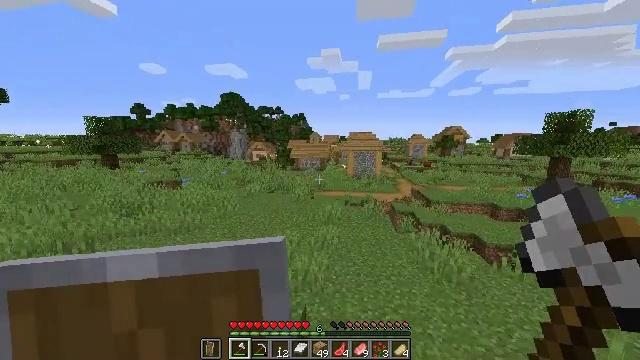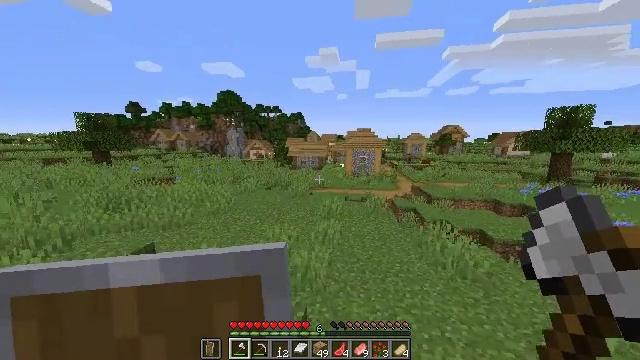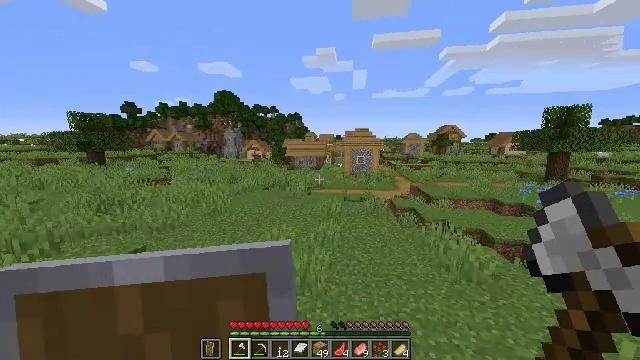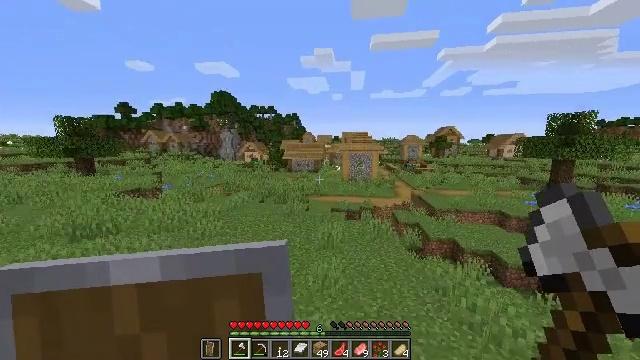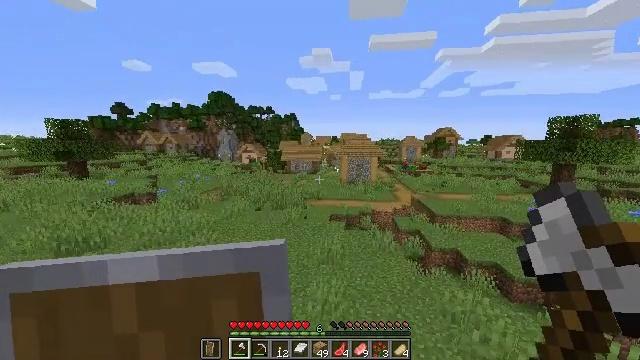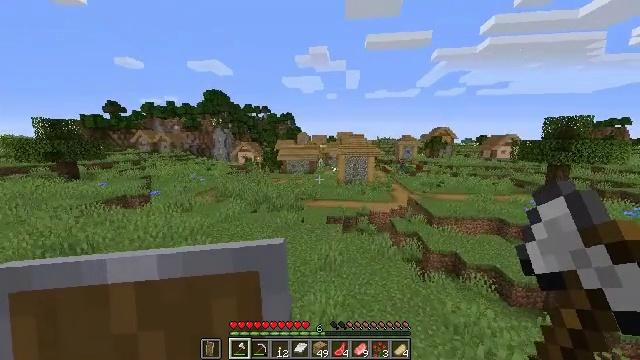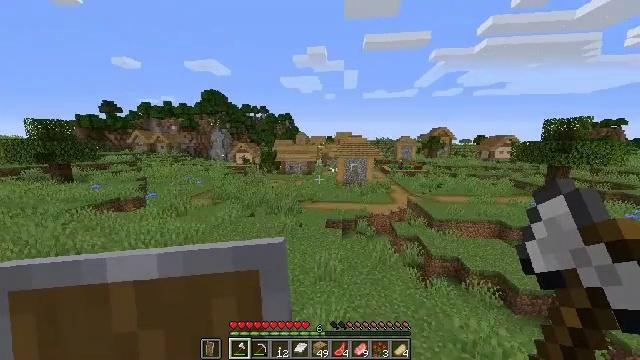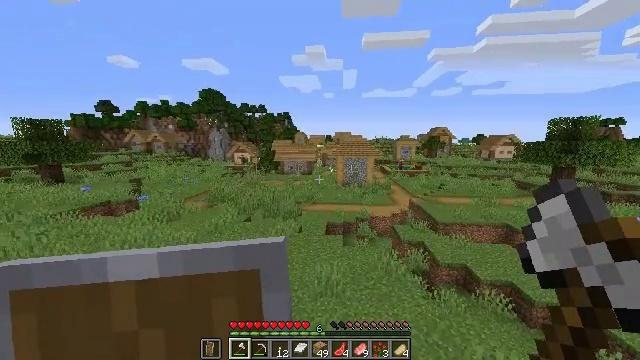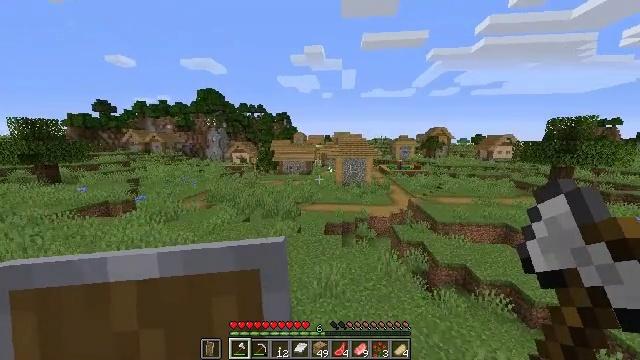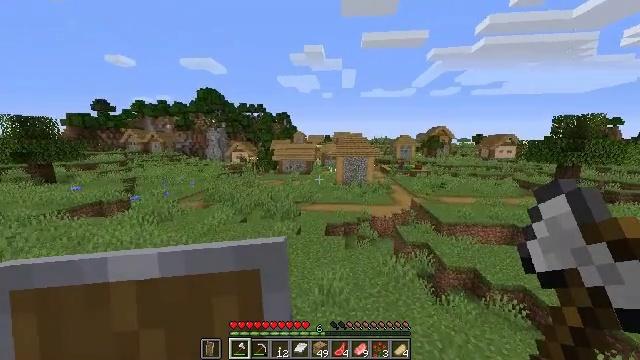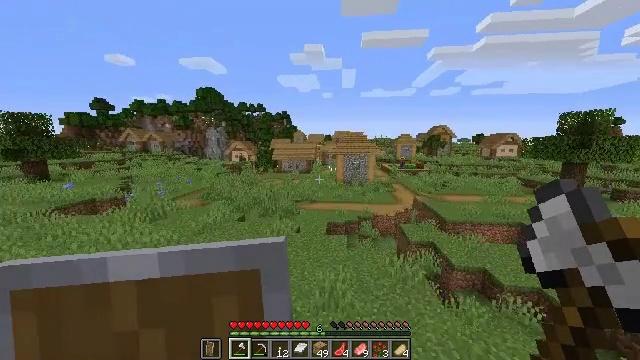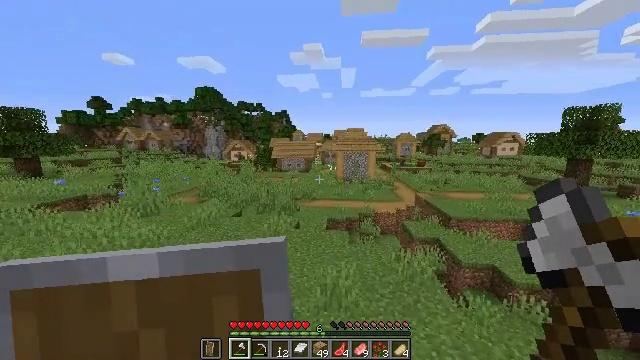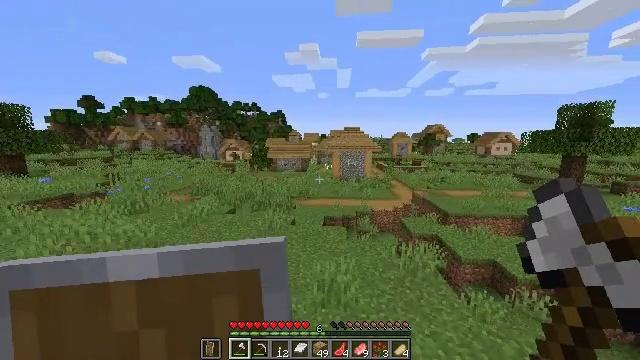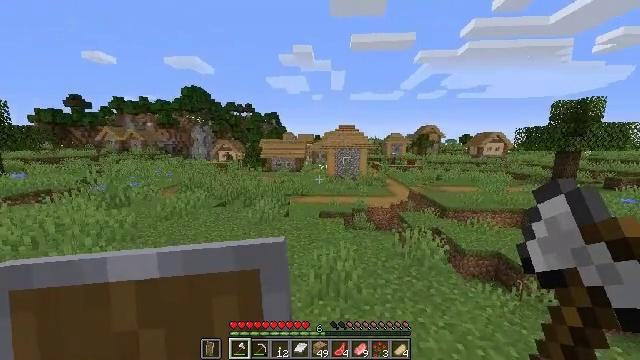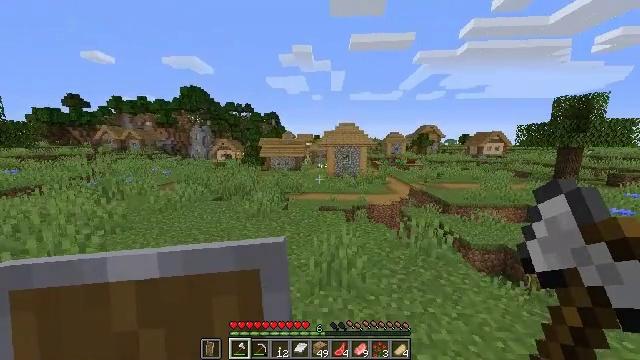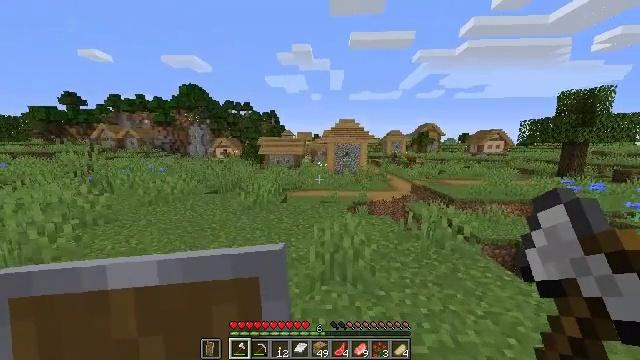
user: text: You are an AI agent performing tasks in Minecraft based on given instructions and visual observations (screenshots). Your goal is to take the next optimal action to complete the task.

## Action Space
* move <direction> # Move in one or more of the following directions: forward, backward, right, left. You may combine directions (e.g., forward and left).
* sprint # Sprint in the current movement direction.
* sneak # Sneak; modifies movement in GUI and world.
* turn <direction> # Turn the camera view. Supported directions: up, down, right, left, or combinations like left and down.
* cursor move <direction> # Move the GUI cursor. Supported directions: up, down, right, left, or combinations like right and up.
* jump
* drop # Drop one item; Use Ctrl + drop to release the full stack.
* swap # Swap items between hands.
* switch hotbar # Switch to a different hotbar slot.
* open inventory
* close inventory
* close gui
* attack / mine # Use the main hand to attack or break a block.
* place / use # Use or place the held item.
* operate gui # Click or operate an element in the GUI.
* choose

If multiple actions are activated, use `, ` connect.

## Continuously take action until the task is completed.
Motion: motion action
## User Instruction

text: Break the composter to recycle it.
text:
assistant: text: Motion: move forward, sprint, jump
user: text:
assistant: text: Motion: move forward, sprint, jump
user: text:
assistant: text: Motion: move forward, sprint, jump
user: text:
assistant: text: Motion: move forward, sprint, jump
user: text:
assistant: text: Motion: move forward, sprint, jump
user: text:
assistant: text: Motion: move forward, sprint, jump
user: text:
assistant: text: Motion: move forward, sprint, jump
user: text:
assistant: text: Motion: move forward, sprint, jump
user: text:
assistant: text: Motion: move forward, sprint, jump
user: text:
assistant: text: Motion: move forward, sprint, jump
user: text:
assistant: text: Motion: move forward, sprint, jump
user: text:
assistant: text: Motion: move forward, sprint, turn right, jump
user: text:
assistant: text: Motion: move forward, sprint, turn right, jump
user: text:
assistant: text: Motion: move forward, sprint, jump
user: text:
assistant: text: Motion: move forward, sprint, jump
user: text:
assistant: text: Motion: move forward, sprint, jump
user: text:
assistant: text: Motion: move forward, sprint, jump
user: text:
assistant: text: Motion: move forward, sprint, turn left, jump
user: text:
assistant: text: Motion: move forward, sprint, turn left, jump
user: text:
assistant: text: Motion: move forward, sprint, turn left, jump
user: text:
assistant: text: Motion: move forward, sprint, turn left, jump
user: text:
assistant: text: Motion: move forward, sprint, turn left, jump
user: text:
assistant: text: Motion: move forward, sprint, jump
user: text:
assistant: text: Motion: move forward, sprint, jump
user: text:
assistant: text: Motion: move forward, sprint, jump
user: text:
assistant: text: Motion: move forward, sprint, jump
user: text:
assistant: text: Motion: move forward, sprint, jump
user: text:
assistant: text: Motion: move forward, sprint, jump
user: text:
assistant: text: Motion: move forward, sprint, jump
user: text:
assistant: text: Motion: move forward, sprint, jump